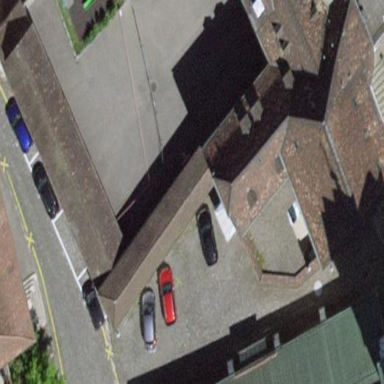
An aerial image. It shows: School building.